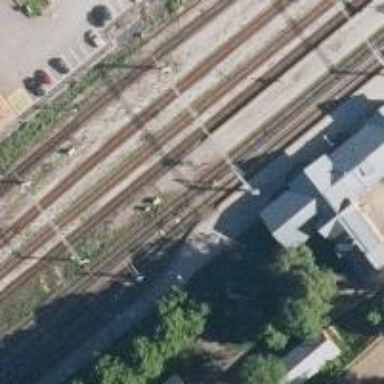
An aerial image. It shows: Railway crossing with saltire markings.